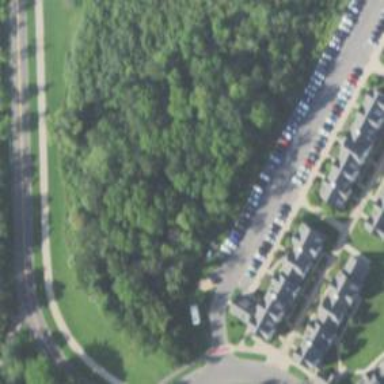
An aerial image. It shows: Parking area.